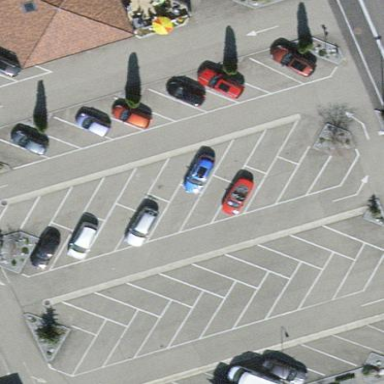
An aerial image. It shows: Parking area with surface.